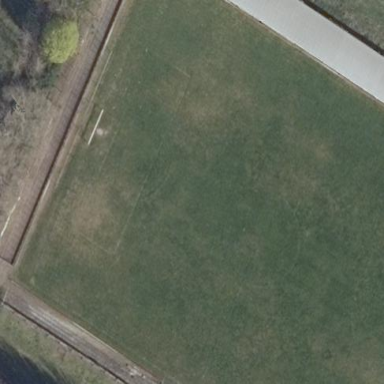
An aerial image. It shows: Soccer pitch for outdoor sports and leisure activities.